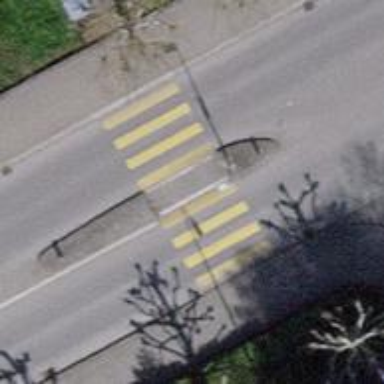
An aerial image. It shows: Uncontrolled zebra crossing with central island.